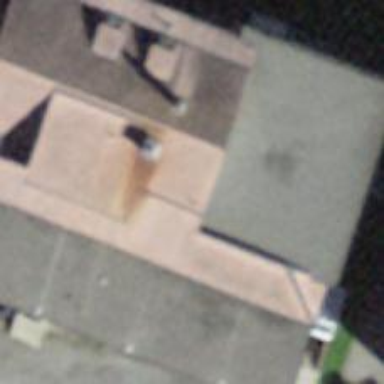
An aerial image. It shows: Building with flat roof.